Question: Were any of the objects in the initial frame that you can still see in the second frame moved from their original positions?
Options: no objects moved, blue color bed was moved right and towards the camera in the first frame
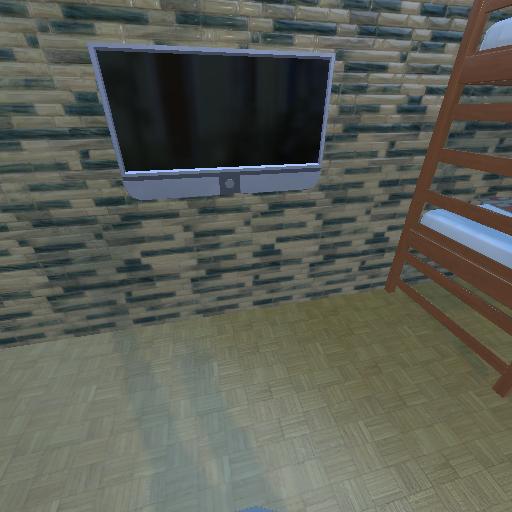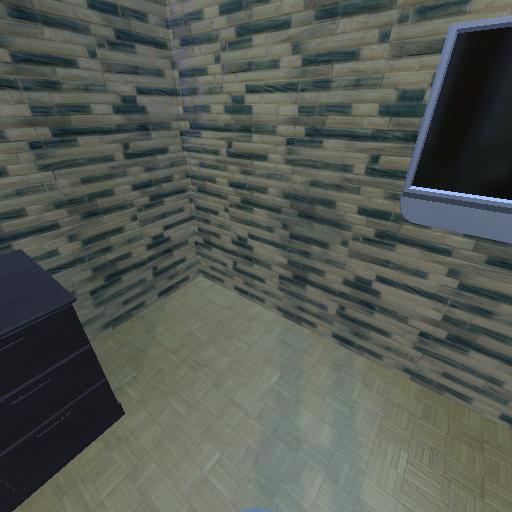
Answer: no objects moved